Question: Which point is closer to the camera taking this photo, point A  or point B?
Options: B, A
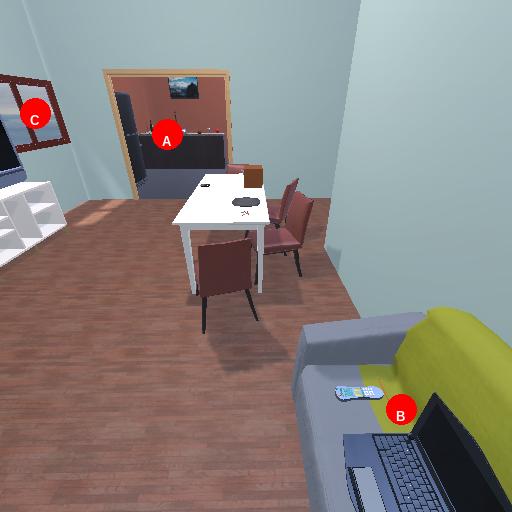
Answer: B